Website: crate-barrel
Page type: account-selection
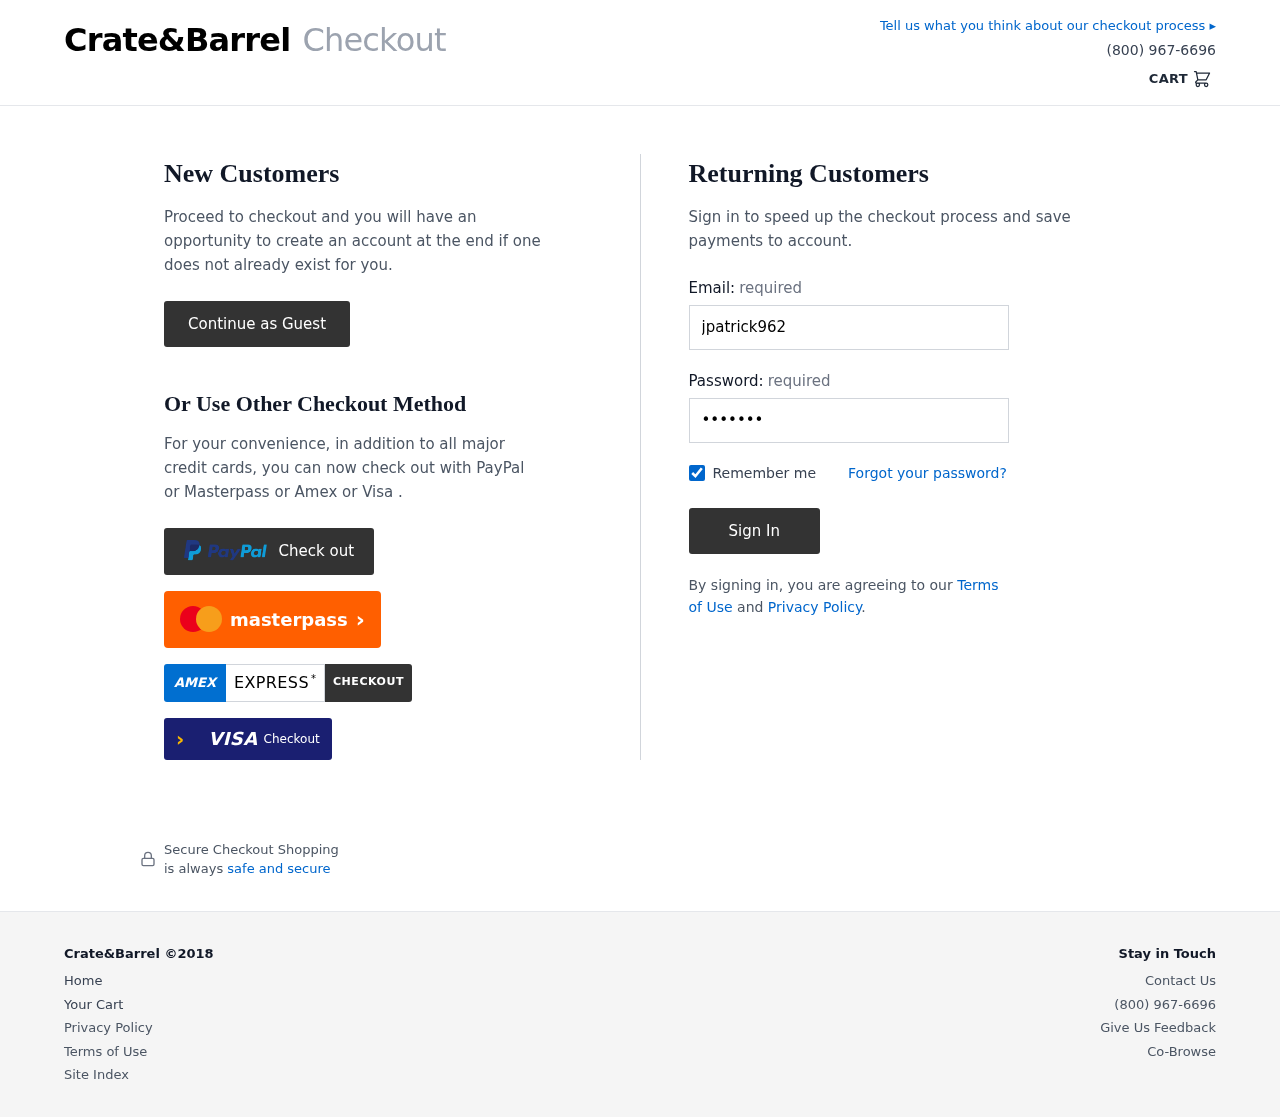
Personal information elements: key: PII_LOGIN_USERNAME
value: jpatrick962